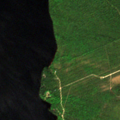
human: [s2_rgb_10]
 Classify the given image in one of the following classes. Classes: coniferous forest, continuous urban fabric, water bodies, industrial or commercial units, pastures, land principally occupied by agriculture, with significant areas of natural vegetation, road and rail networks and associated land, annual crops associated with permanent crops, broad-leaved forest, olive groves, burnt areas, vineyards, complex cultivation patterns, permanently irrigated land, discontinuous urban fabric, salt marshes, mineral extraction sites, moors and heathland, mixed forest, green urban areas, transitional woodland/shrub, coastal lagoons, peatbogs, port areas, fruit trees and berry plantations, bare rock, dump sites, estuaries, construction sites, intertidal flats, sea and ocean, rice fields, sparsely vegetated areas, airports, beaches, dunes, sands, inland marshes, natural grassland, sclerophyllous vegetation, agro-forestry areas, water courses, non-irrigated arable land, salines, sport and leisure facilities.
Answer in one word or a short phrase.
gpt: coniferous forest, mixed forest, water bodies